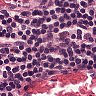
Metastatic tissue present: no